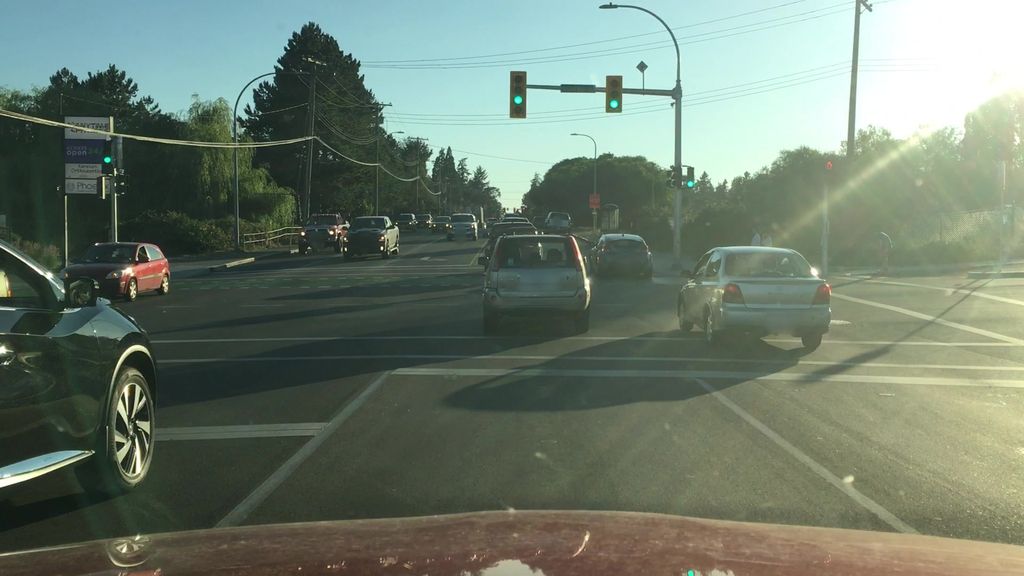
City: victoria